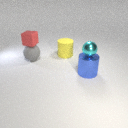
small red rubber cube to the left of small cyan metal sphere